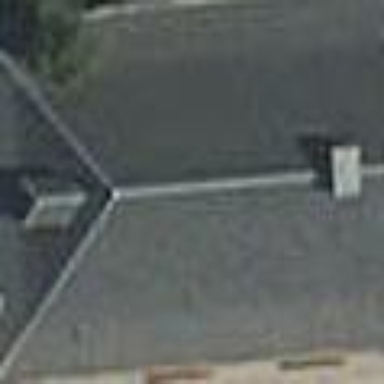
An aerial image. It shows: Simple and straightforward house.